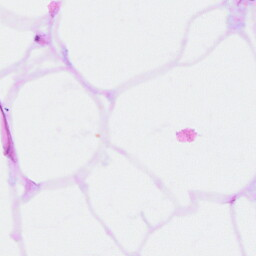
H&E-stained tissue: Breast